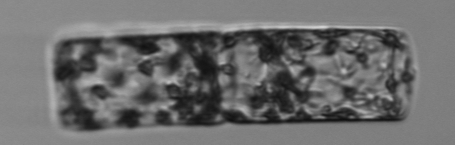
Label: Guinardia_flaccida